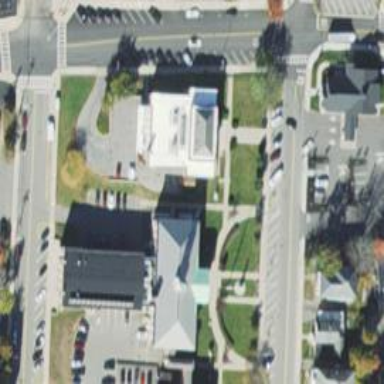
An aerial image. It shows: Post office.